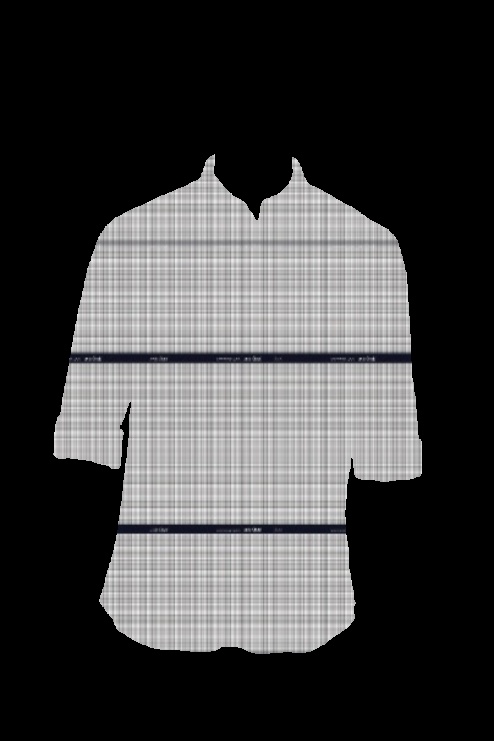
black white plaid button up tee